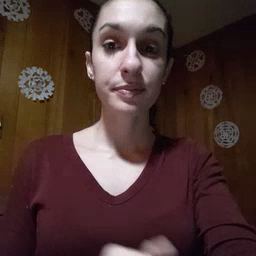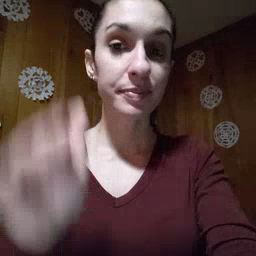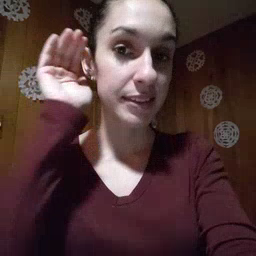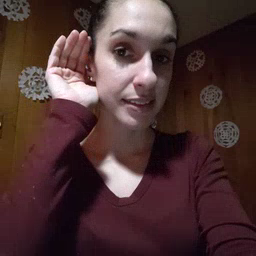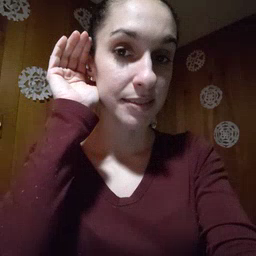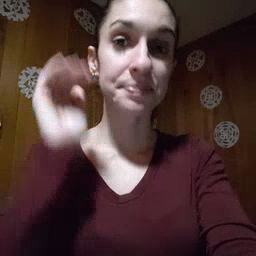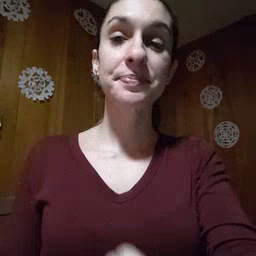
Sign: listen